Question: I am attempting to setup a tiled/repeating background for my iPhone app.
The code "works" in that the background is repeating like it should be but I seem to have a black border around each repetition and I dont know why, the image is exactly 200x200. Here is a screenshot of how it looks along with the code:
'''
if ((self=[super init])) {
CCSprite * bg = [CCSprite spriteWithFile:@"pattern11.jpg" rect:CGRectMake(0, 0, 1000, 520)];
[bg setPosition:ccp(0, 0)];
ccTexParams params = {GL_LINEAR,GL_LINEAR,GL_REPEAT,GL_REPEAT};
[bg.texture setTexParameters:&params];
[self addChild:bg z:0];
}
'''

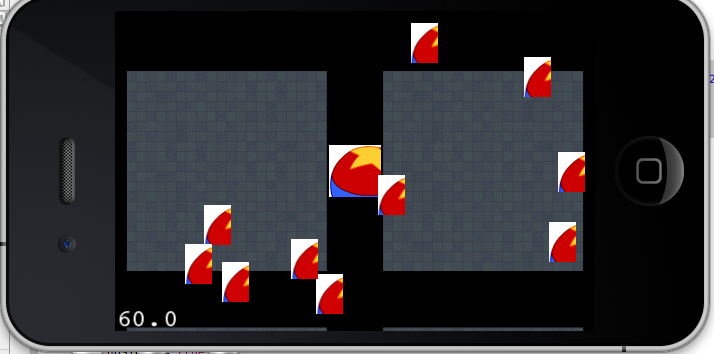
Answer: Textures should always be in power of two... like 16,32,64,128,256,512,1024.
Try resizing the image to 256x256 or 128x128.